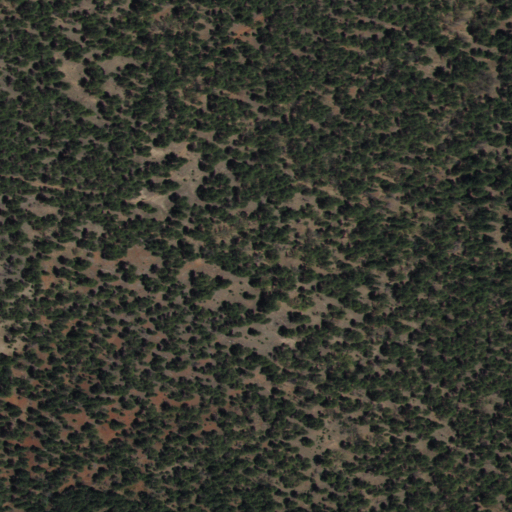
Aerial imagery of gap in New Mexico named Little Notch containing only evergreen forest